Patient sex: M
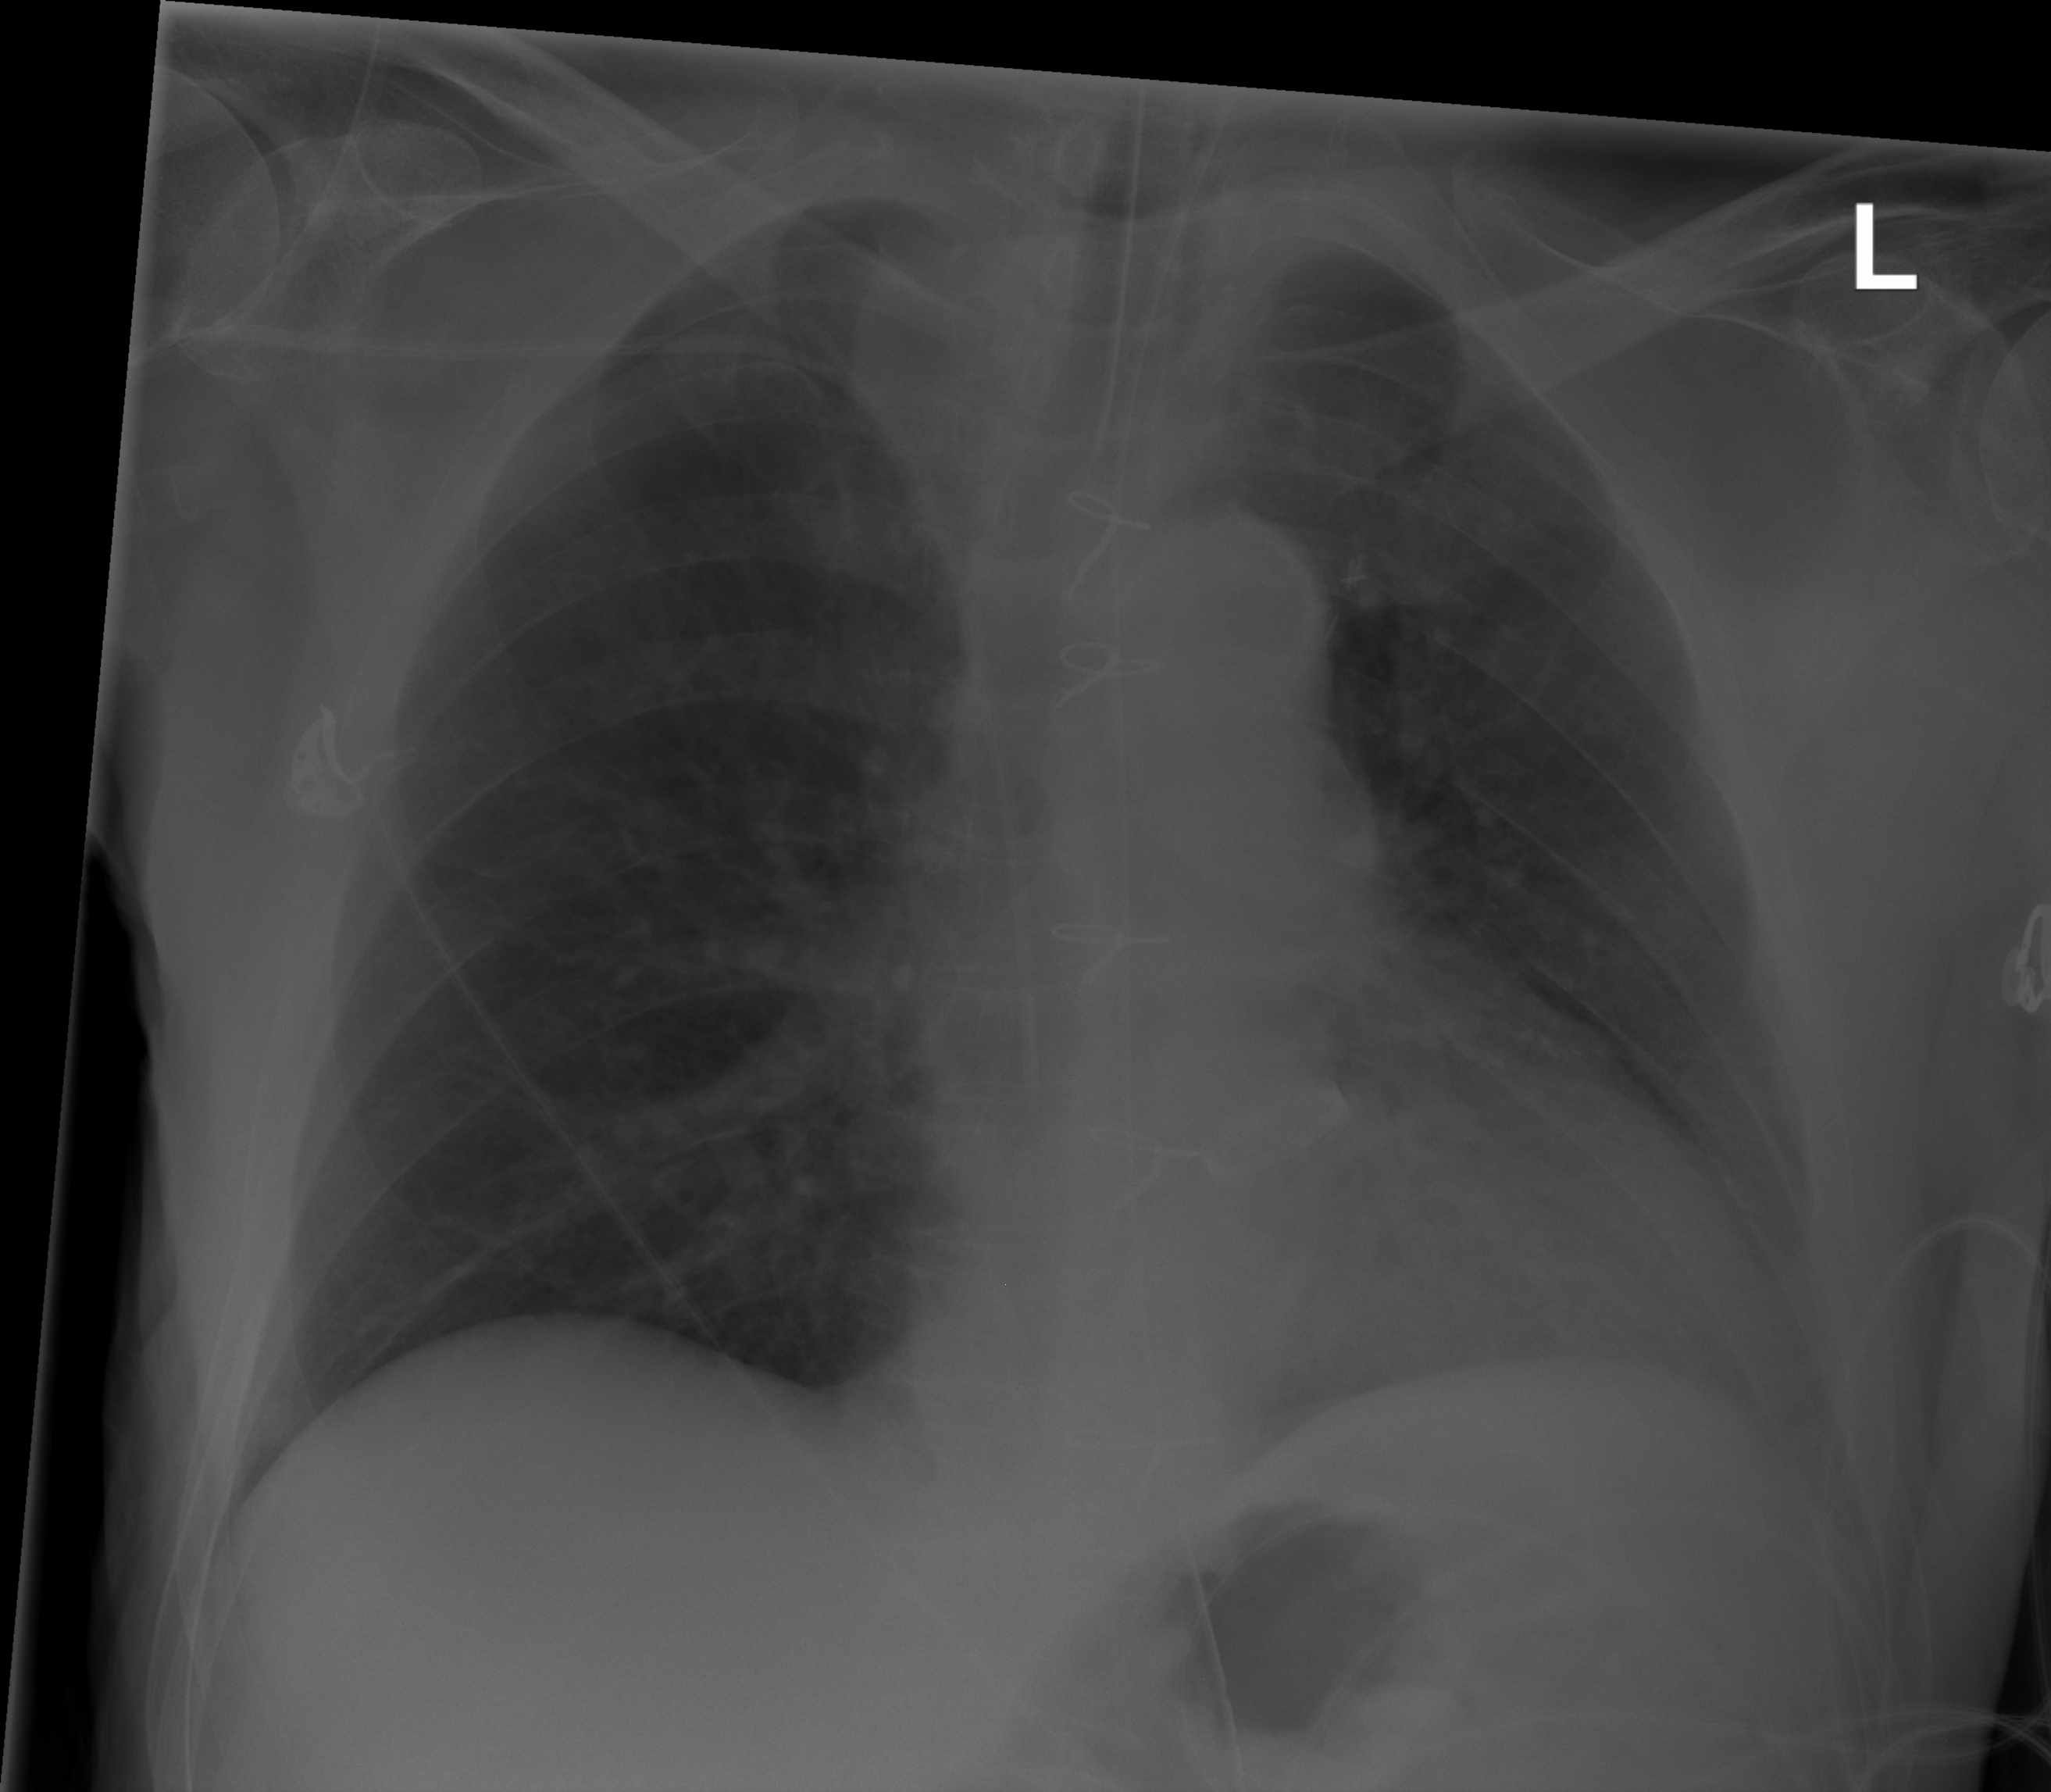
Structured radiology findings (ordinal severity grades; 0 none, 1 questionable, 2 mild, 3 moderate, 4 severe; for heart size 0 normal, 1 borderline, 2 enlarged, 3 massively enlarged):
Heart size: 2
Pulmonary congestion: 2
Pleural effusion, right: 0
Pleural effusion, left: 2
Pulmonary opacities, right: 1
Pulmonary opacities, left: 1
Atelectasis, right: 0
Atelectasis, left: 2